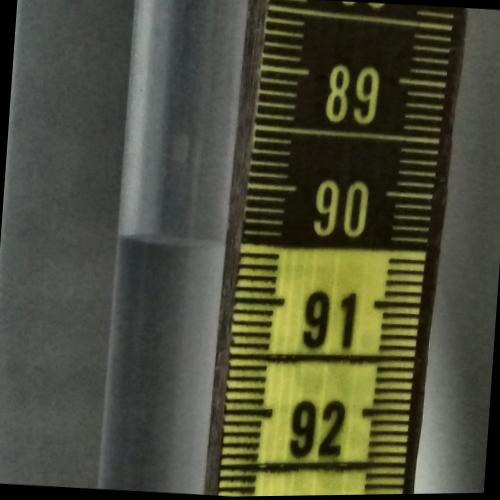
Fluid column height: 90.5 cm